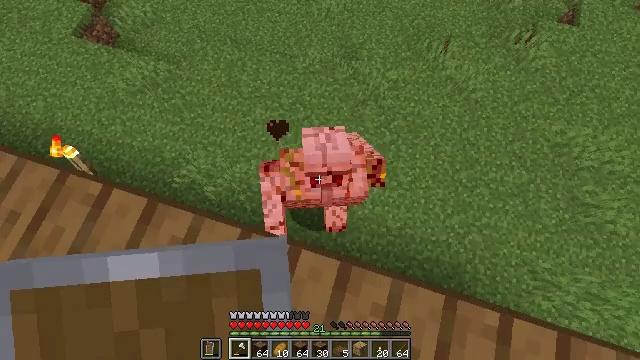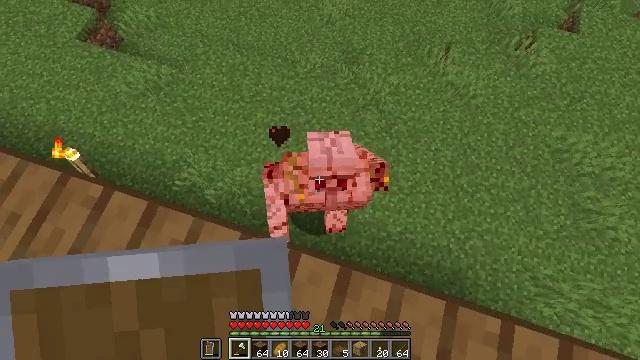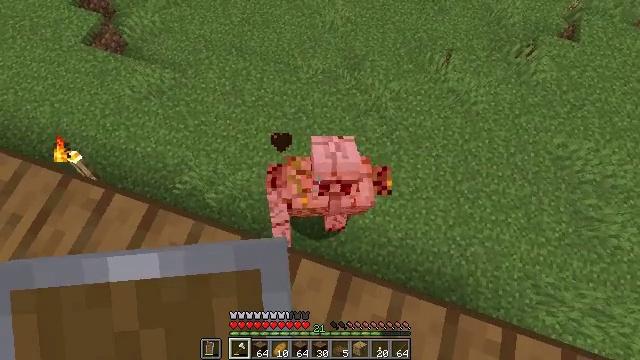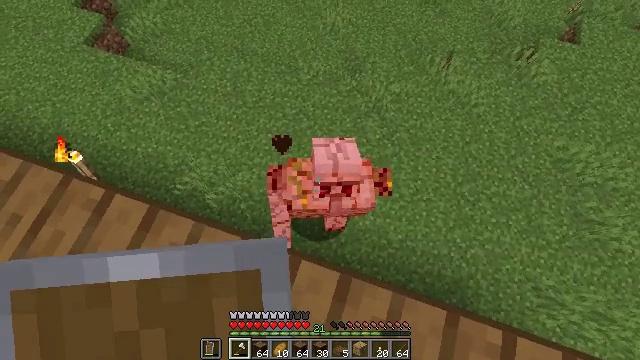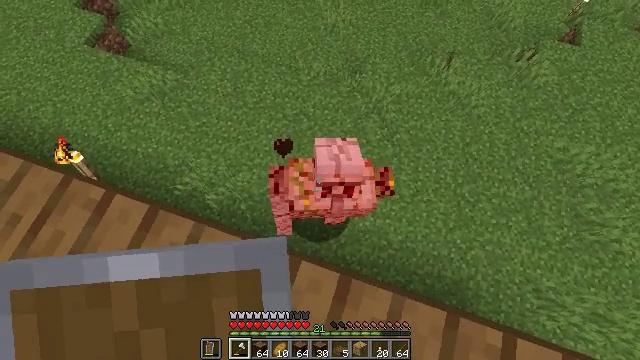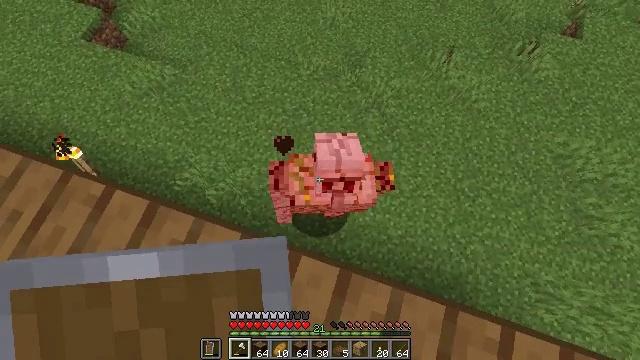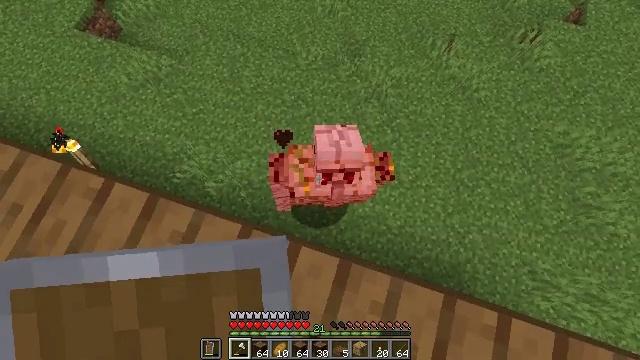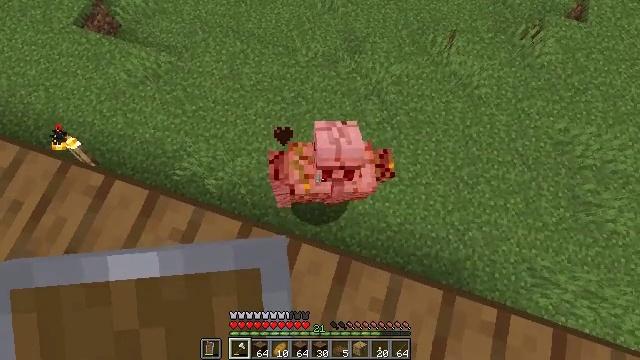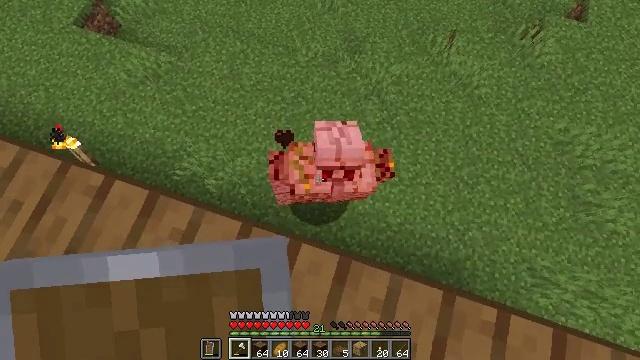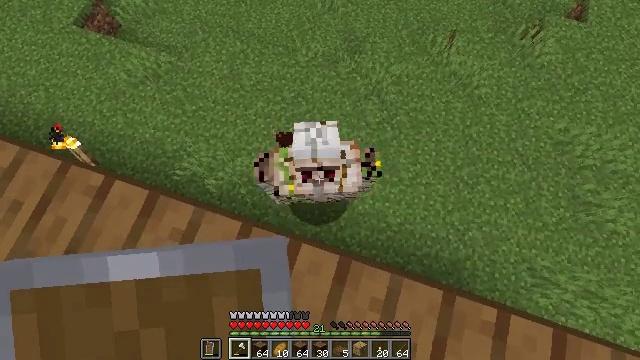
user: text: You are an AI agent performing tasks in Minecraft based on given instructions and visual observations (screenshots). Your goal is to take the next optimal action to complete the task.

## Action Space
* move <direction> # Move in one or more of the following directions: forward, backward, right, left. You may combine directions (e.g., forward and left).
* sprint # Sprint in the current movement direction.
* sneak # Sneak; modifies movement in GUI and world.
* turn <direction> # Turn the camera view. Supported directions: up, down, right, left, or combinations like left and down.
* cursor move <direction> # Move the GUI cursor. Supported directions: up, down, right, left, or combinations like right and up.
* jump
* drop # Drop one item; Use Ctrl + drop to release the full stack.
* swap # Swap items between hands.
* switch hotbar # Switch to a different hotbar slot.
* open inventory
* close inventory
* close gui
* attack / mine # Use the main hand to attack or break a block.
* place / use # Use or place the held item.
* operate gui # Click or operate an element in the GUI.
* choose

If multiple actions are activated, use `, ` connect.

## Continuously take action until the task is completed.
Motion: motion action
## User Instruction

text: Battle the village protector.
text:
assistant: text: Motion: sneak
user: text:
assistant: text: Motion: sneak, turn up
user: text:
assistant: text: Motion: sneak
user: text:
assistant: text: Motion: sneak
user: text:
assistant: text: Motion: sneak, turn down, attack / mine
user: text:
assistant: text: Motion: sneak, turn down, attack / mine
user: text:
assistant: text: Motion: sneak, attack / mine
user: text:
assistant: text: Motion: sneak, attack / mine
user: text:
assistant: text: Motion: sneak, attack / mine
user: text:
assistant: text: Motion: sneak